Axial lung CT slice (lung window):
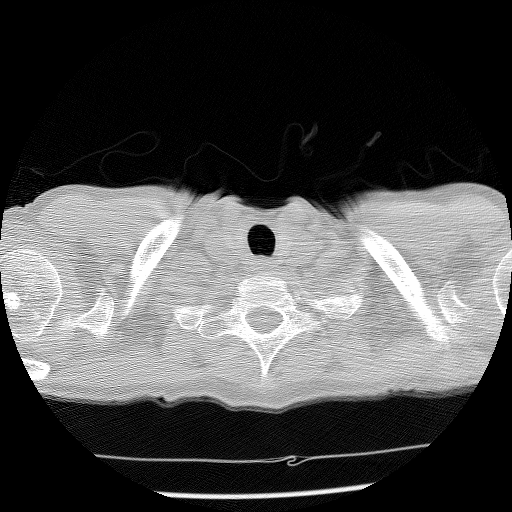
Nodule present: no